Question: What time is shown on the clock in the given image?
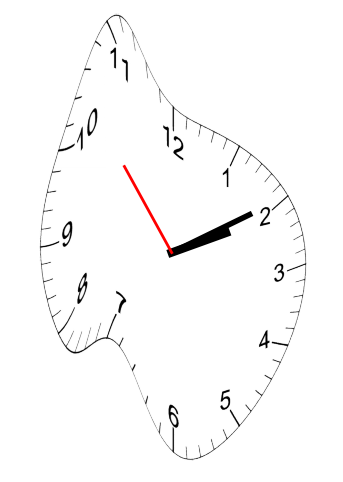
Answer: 02:09:53